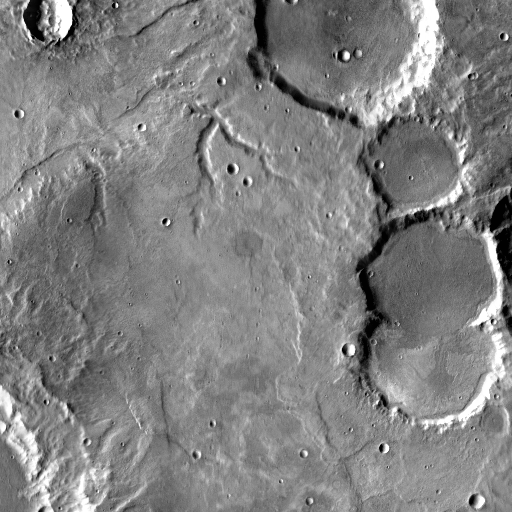
Crater classes present: Background, Other, Layered, Buried